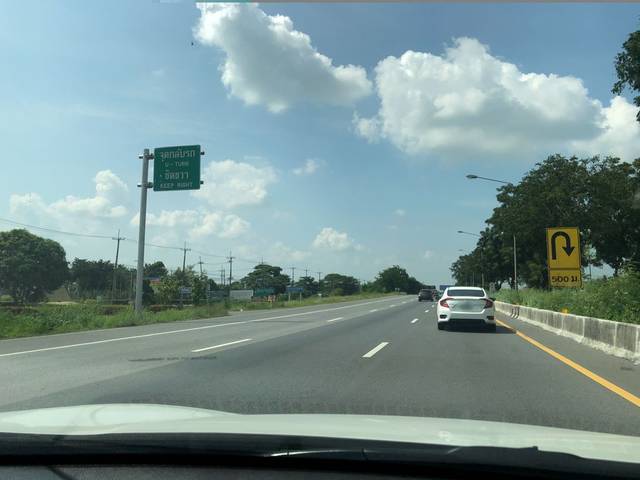
Region: Thailand
Coordinates: 15.073, 100.316